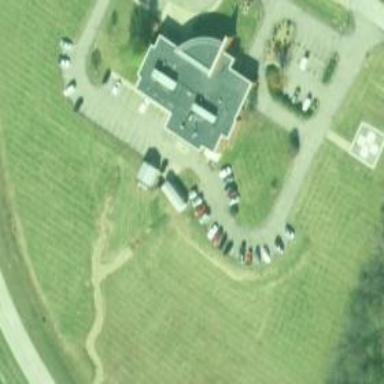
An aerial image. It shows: Hospital providing healthcare services.